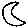
Label: moon